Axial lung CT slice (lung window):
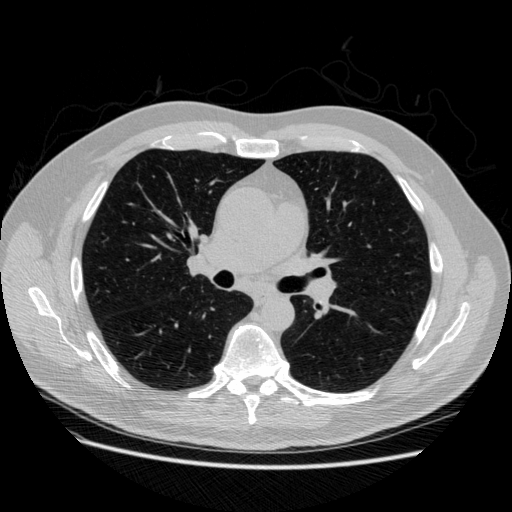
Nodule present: no